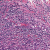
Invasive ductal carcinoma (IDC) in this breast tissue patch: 1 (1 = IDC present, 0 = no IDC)